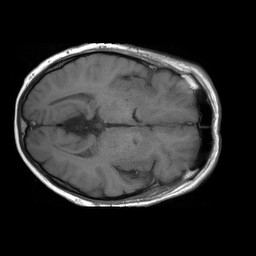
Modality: T1w
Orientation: axial
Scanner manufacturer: philips
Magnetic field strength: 1.5 T
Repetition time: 0.525 s
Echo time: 0.011 s